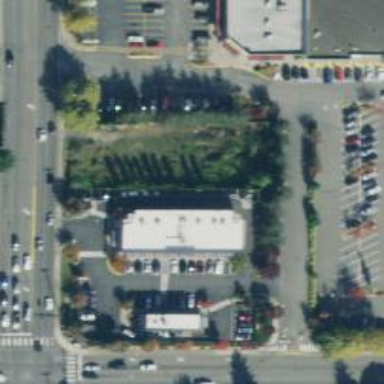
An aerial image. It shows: Veterinary facility.